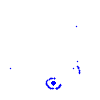
Particle: electron